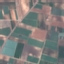
Land use / land cover class: PermanentCrop